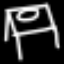
Label: bed